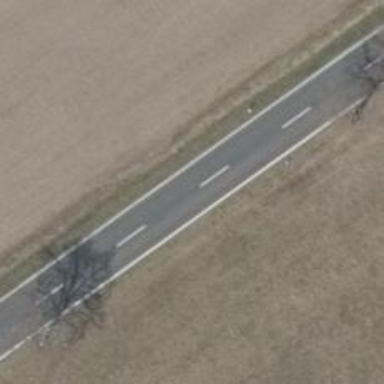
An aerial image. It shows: Secondary road with asphalt surface.